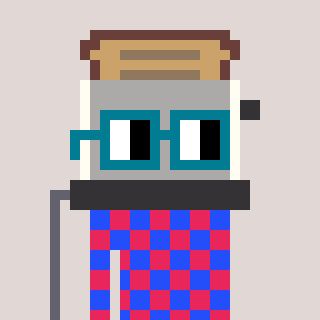
a pixel art character with square dark green glasses, a toaster-shaped head and a redpinkish-colored body on a warm background